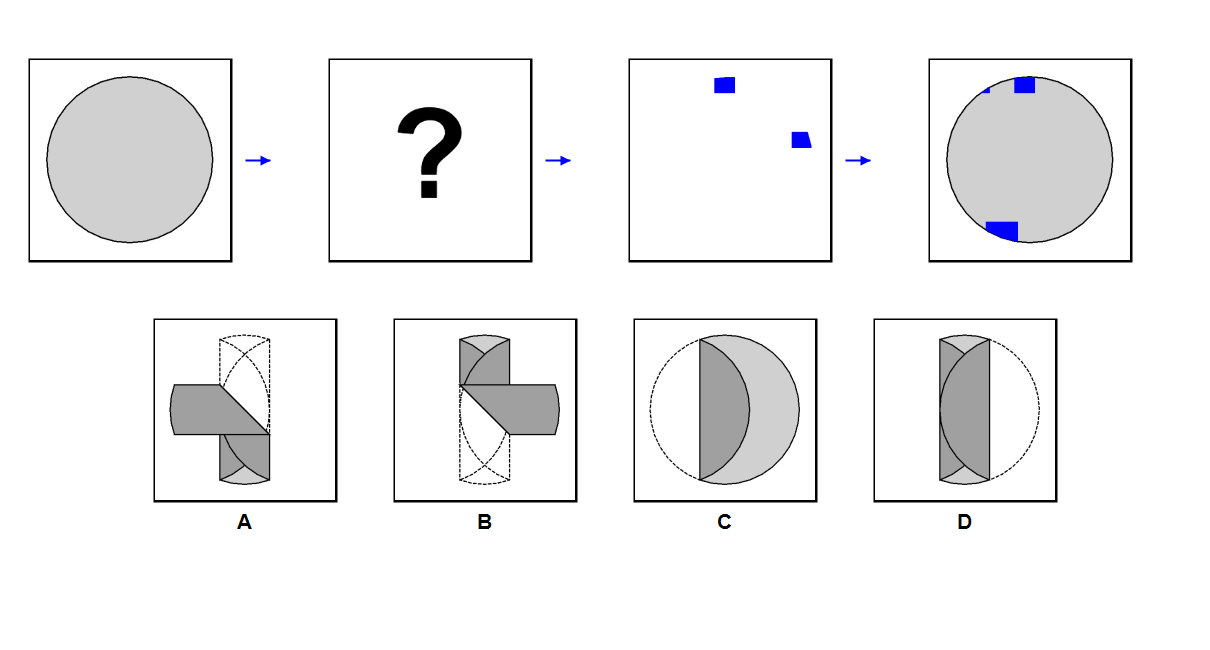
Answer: A